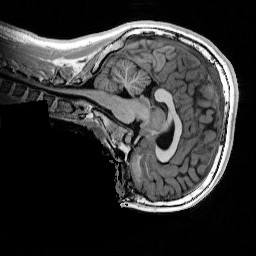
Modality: T1w
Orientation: sagittal
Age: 12
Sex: female
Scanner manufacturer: siemens
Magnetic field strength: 3 T
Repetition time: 4 s
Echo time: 0.00289 s